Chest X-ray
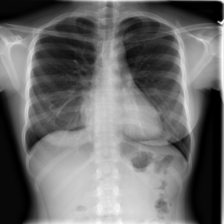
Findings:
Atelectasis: negative
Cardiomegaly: negative
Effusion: negative
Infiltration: positive
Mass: negative
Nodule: negative
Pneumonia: negative
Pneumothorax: negative
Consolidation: negative
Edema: negative
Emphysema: negative
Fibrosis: negative
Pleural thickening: negative
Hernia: negative